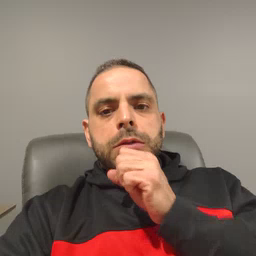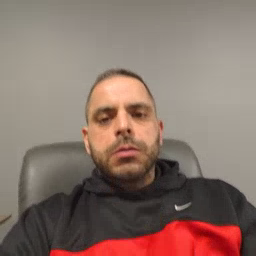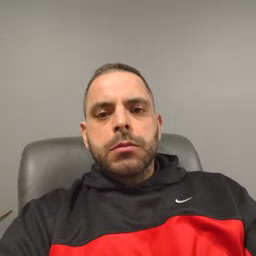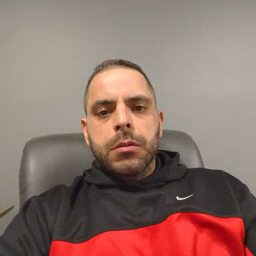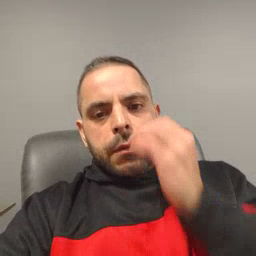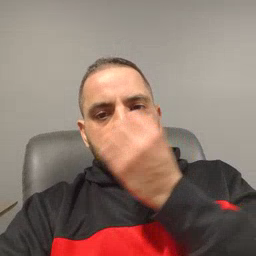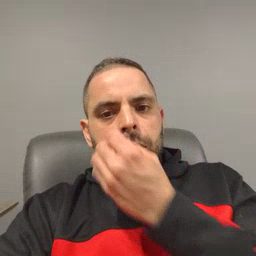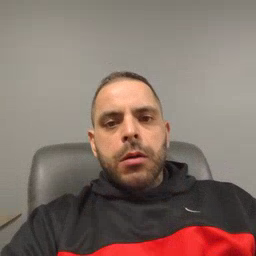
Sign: flower